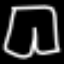
Label: pants